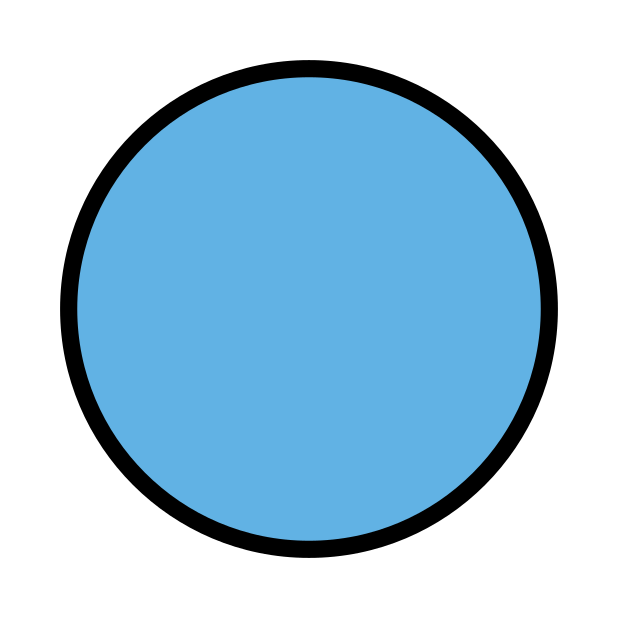
Emoji: 🔵
Name: large blue circle
Unicode: 0x1f535